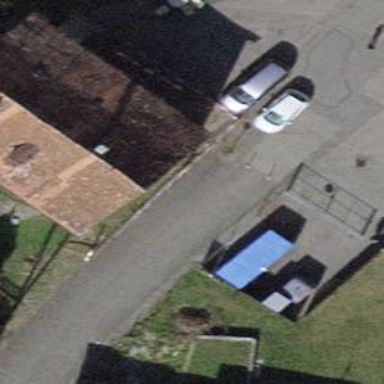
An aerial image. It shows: Recycling container at amenity designated for recycling.